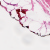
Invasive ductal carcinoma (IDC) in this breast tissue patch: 0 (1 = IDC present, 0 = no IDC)